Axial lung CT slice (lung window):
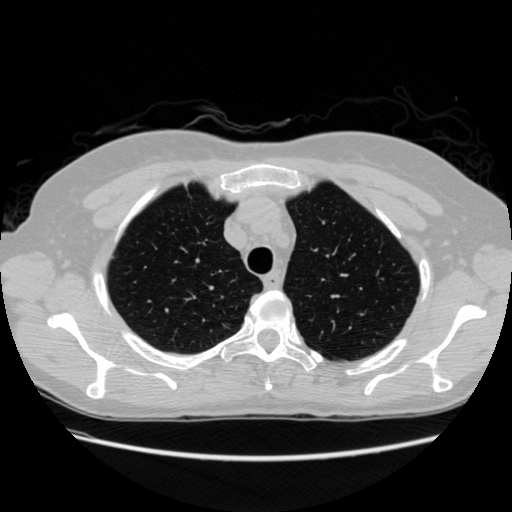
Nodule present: no